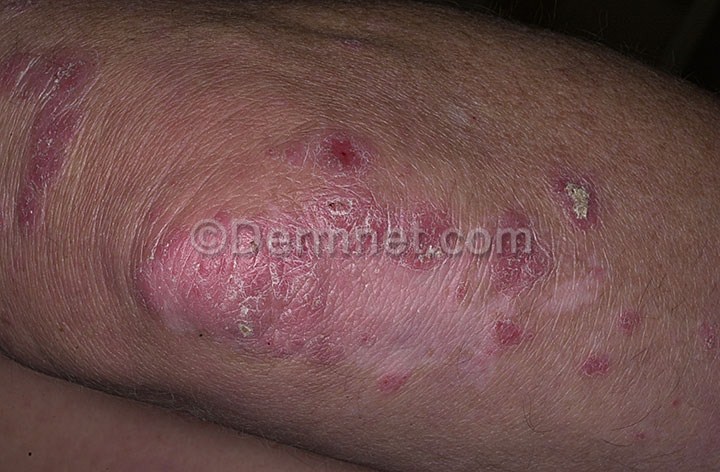
Disease: Psoriasis pictures Lichen Planus and related diseases